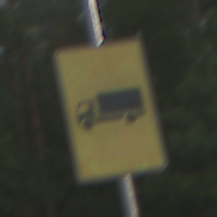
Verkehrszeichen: KFZZulaessigeGesamtmasse3Komma5TOhnePfeilsymbol
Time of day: SunriseSunset
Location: Outdoor (Nature)
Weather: PartlyCloudy
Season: NotSpecified
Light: Natural